Question: I am a studying compilers liveness and live ranges but a little bit confused. The figure below taken from tutorial and shows a live ranges for a given code. For example it says that 'R2' is loaded at line 2 'load r2, 2' and its value is valid until line 6 'mult r1, r1, r2'. Why? At line 6 we performing multiplication and assign results back to 'R1' but not in 'R2', then why 'R2' looses its value?
Thanks!

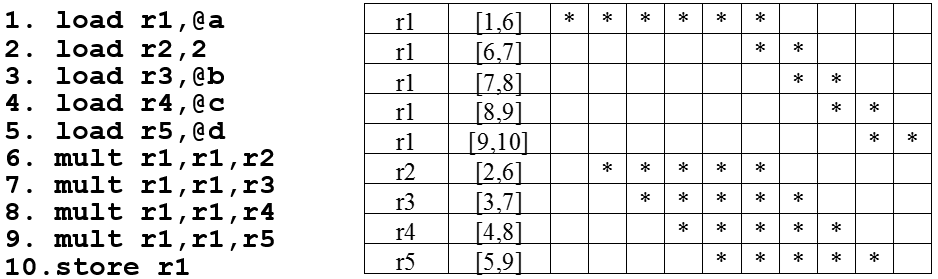
Answer: The whole point of live ranges is to find out how to minimize the usage of registers. In order to do that, we need to find out how long does a value in a register have to be kept, because it will be needed in later calculations.
As twalberg said, 'r2' is no longer needed and so we could potentially use this register to store a different value.